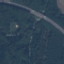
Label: Highway